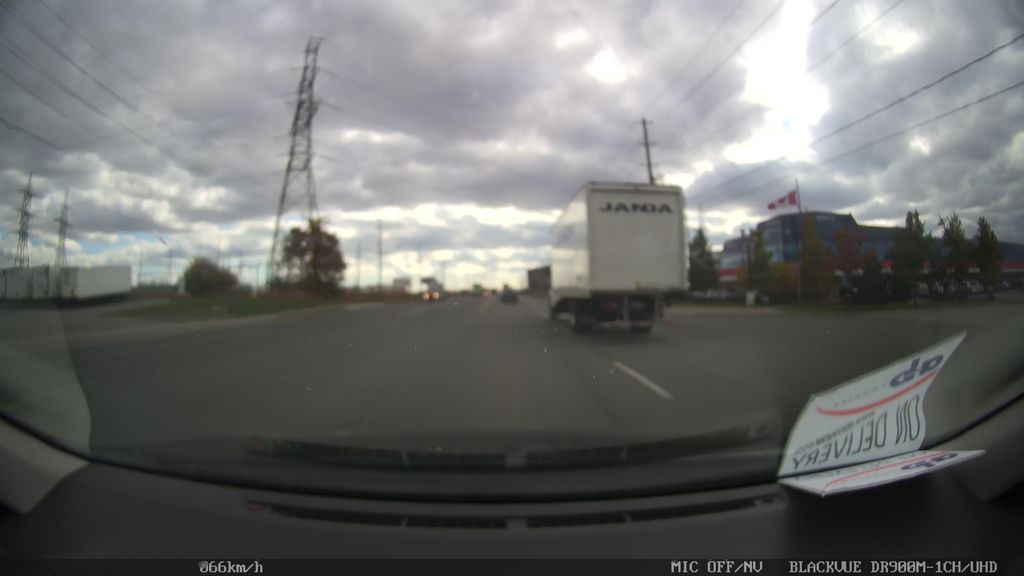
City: toronto